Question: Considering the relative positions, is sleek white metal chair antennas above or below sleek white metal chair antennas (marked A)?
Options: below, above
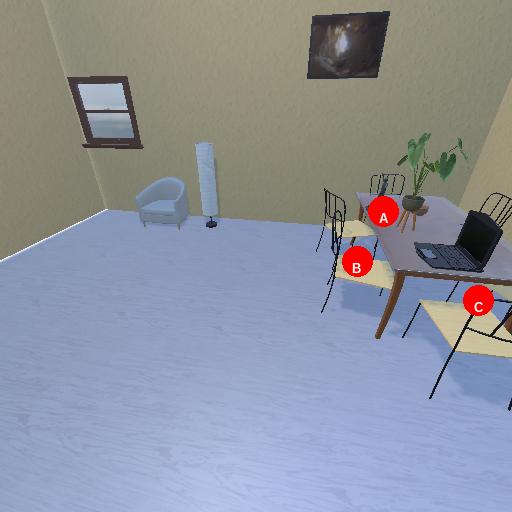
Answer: below